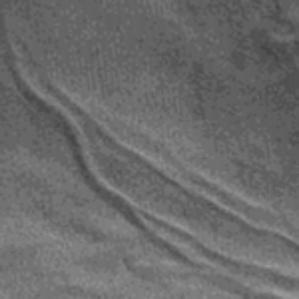
Label: frost